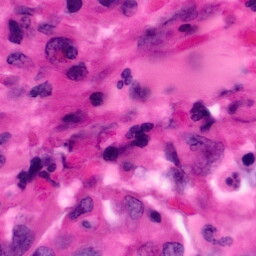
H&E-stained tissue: Pancreatic